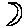
Label: moon